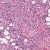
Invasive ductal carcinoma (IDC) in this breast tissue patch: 1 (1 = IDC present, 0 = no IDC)